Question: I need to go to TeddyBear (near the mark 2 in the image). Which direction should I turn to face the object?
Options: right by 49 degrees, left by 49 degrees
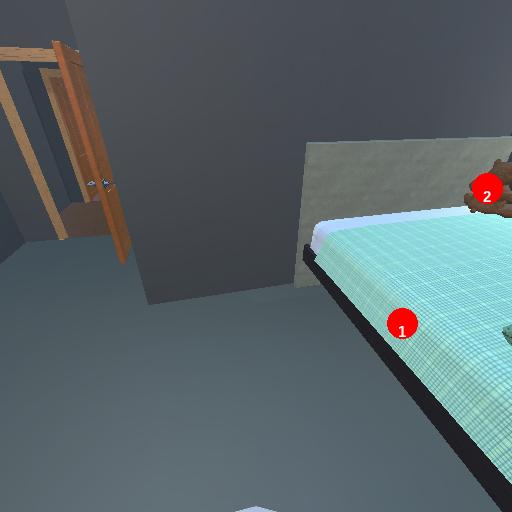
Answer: right by 49 degrees